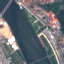
Land use / land cover: River